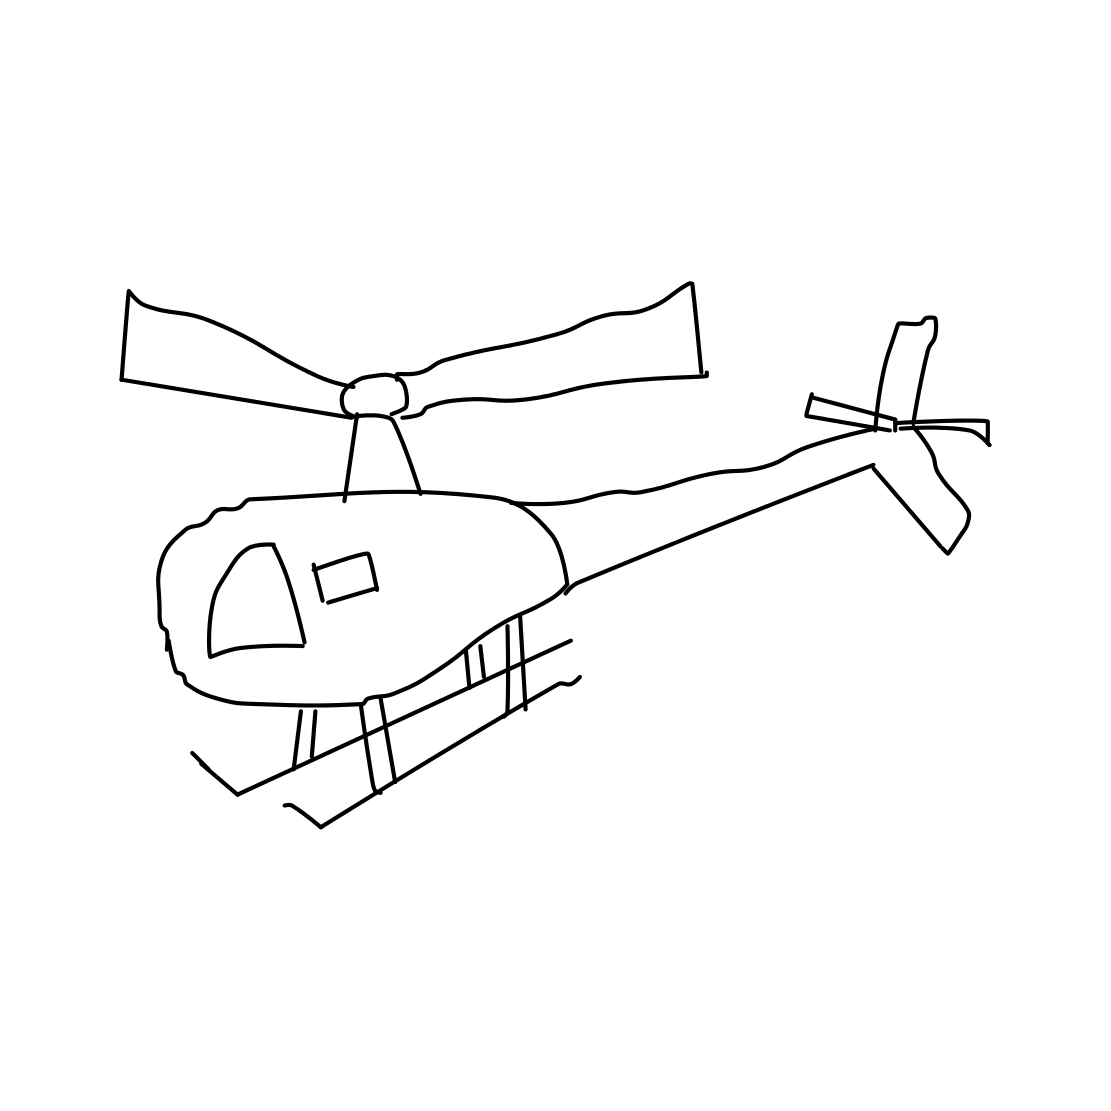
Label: helicopter